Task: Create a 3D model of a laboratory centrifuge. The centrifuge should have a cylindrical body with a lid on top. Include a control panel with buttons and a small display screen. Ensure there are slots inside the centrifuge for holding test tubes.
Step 98:
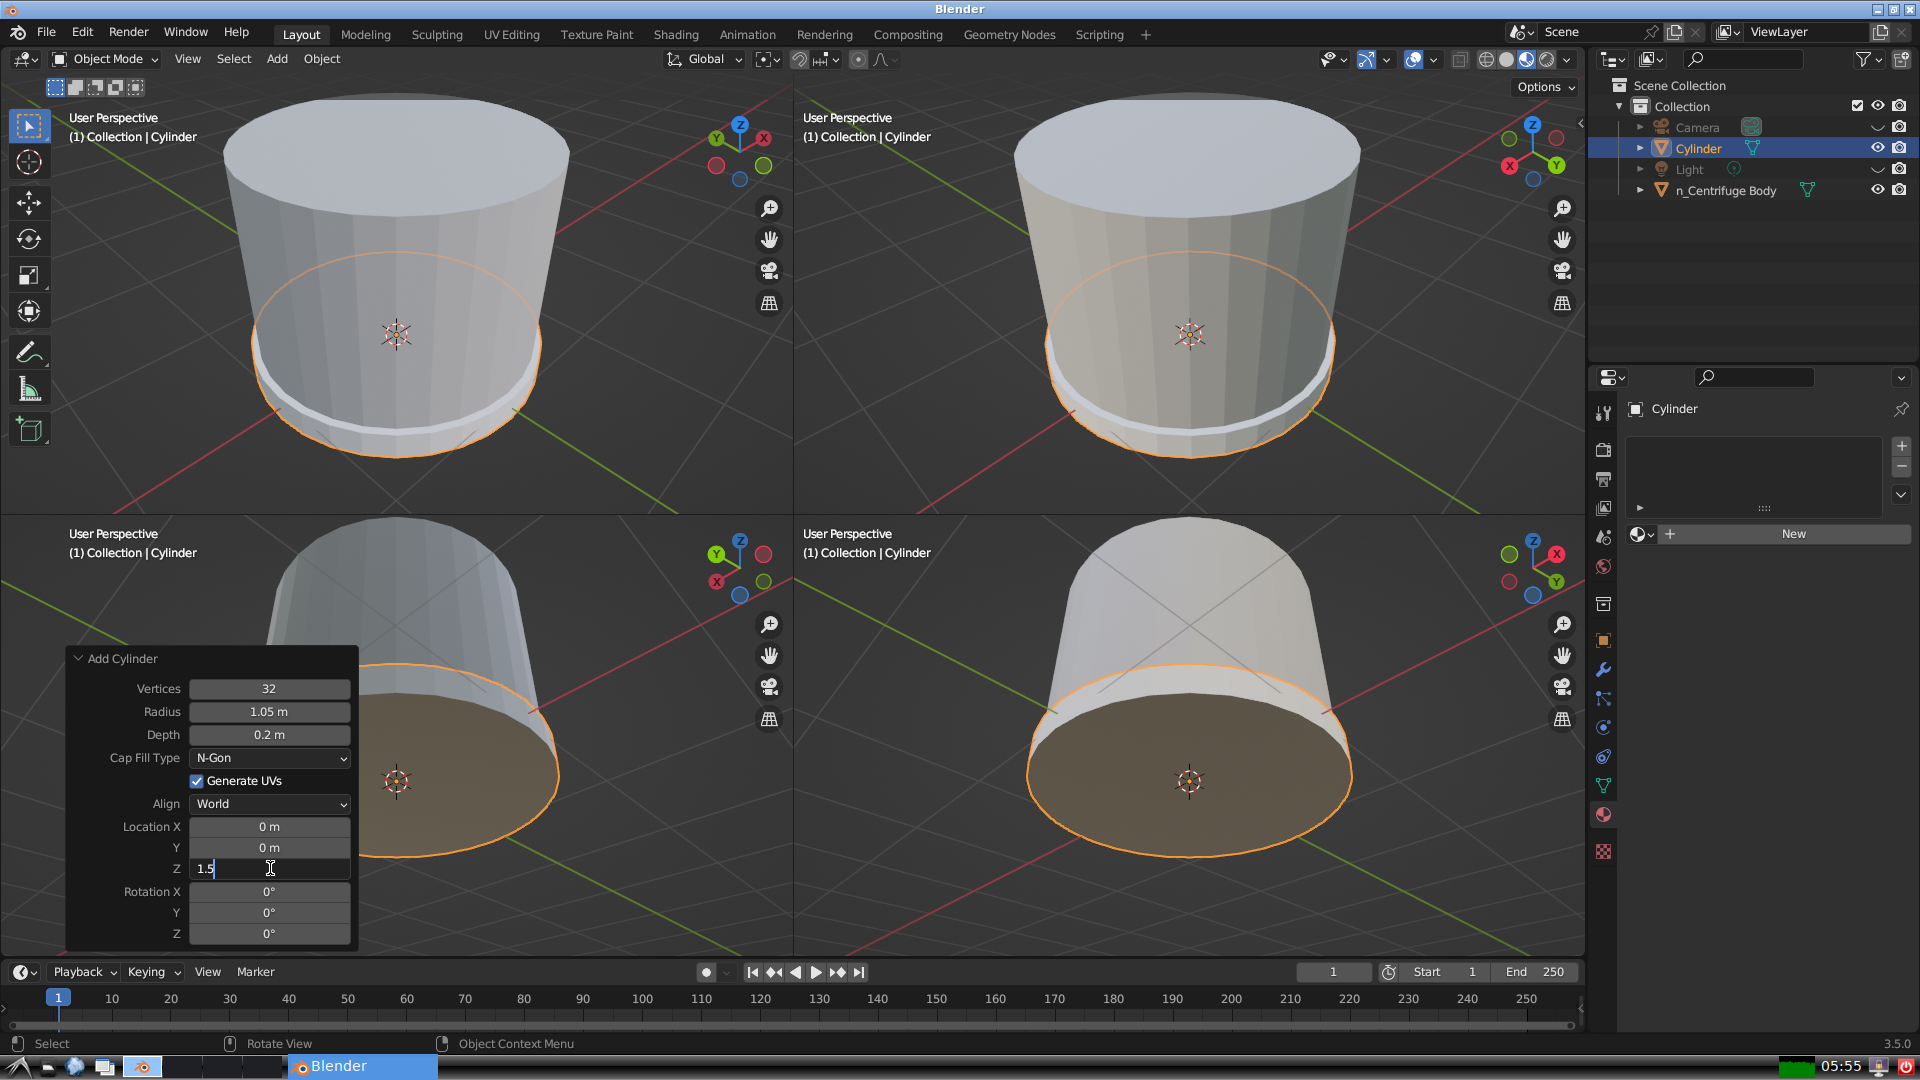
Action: {"key_press": ['Return']}